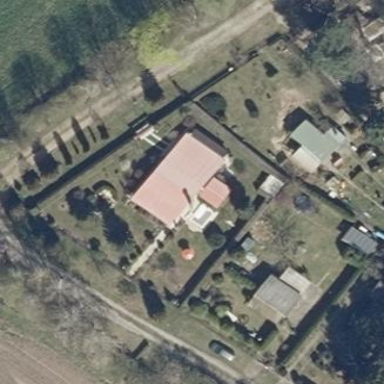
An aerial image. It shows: Simple house.